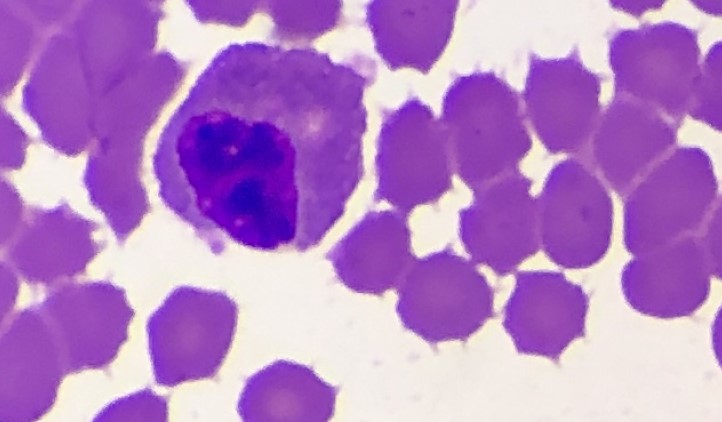
White blood cell type: Eosinophil